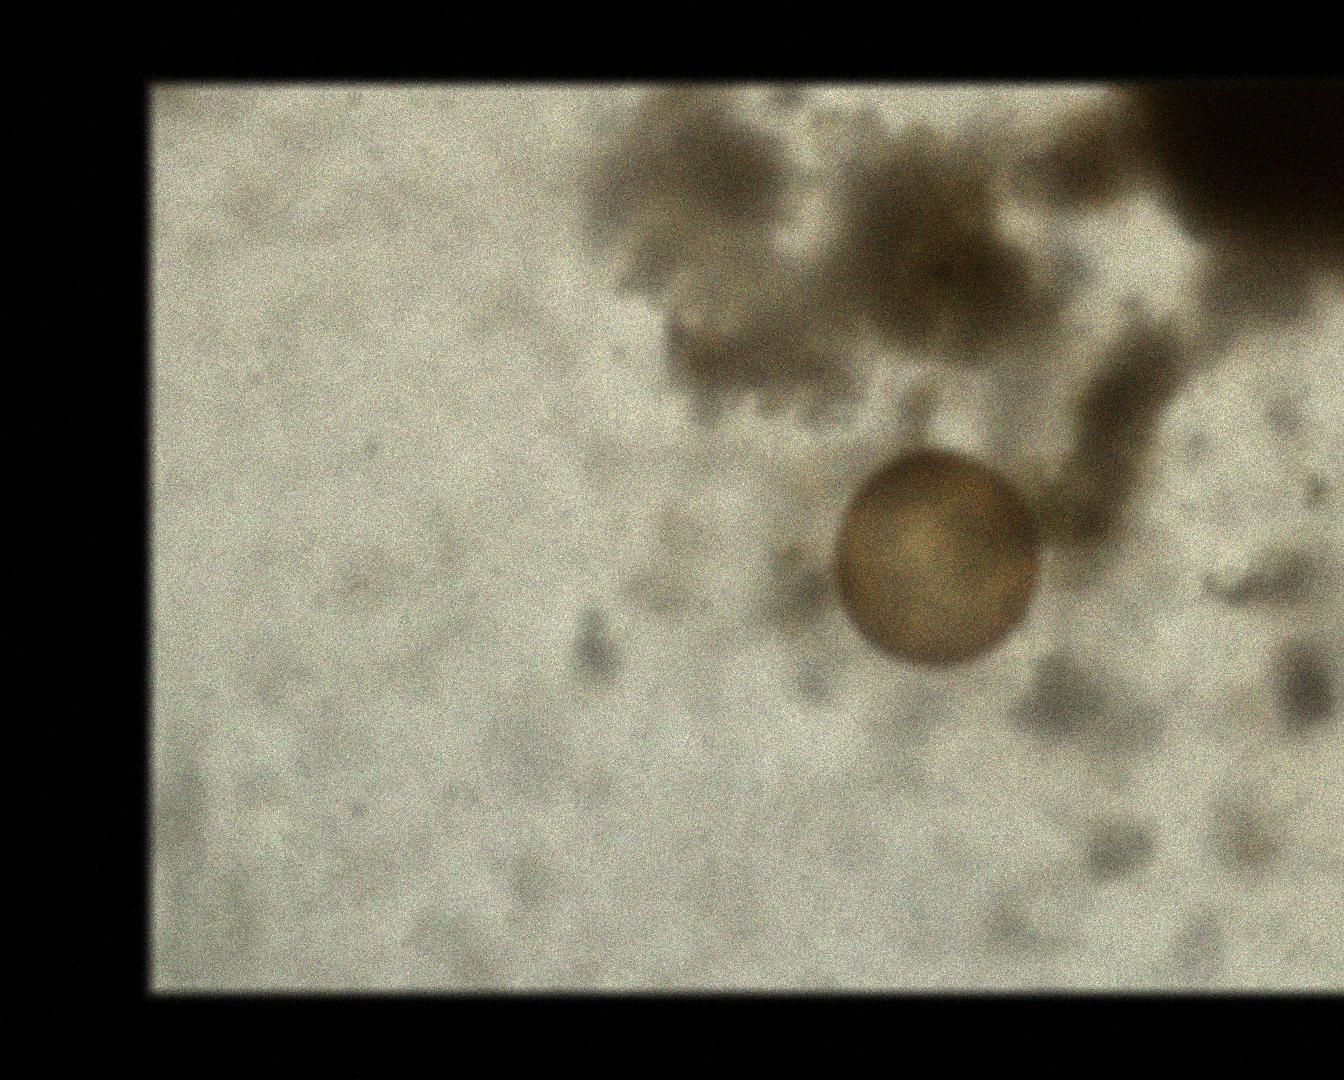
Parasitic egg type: Hymenolepis diminuta